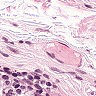
Metastatic tissue present: no